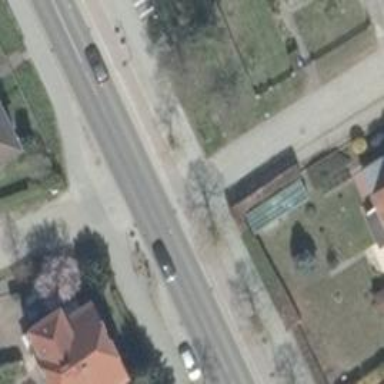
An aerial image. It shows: Broadleaved deciduous tree on the street.